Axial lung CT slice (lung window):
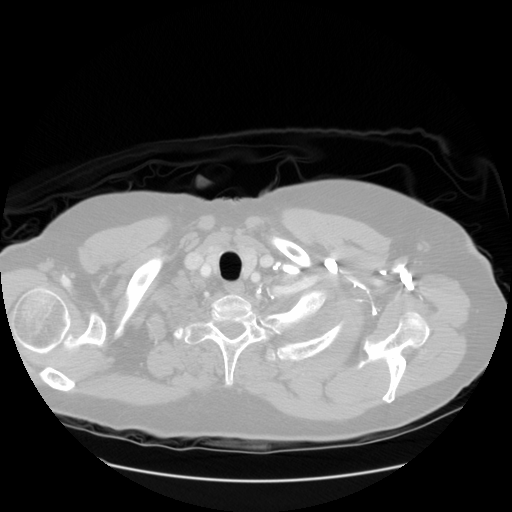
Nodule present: no